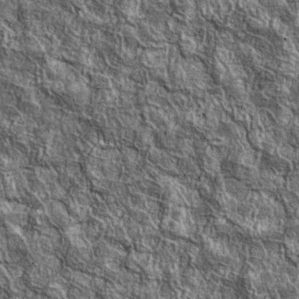
Label: non_frost